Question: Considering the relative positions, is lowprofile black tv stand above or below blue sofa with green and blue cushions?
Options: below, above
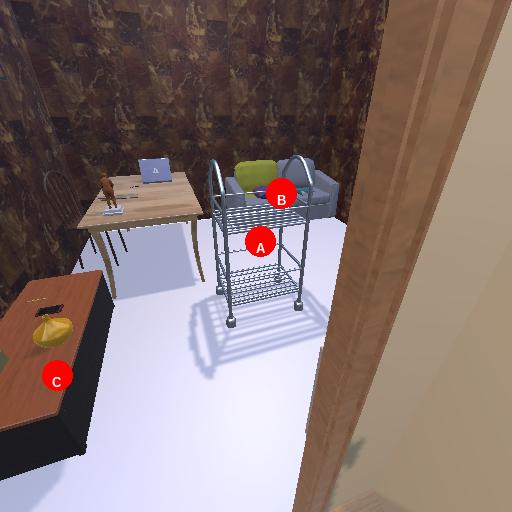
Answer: below